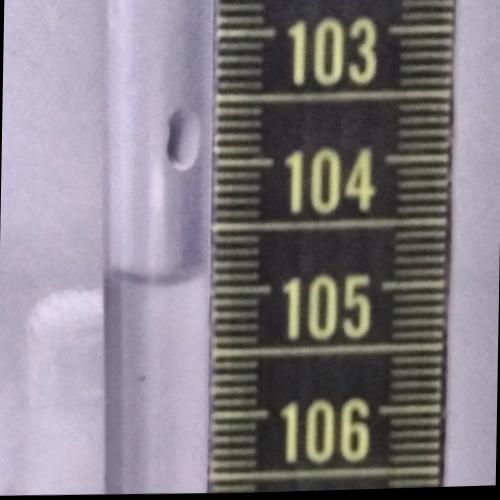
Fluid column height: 104.9 cm